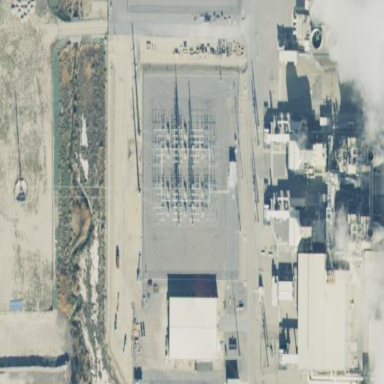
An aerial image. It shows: Power substation.